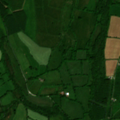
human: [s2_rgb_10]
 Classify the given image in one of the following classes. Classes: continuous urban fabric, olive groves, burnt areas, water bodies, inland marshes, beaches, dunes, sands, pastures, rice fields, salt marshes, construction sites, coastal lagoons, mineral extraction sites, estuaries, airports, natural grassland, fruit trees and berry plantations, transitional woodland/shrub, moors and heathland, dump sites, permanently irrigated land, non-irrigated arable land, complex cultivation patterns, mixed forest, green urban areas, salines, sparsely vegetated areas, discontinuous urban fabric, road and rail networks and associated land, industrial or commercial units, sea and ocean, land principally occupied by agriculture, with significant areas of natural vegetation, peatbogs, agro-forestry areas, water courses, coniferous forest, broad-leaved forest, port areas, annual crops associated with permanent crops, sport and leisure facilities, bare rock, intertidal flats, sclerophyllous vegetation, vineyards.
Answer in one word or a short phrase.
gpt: pastures, broad-leaved forest, transitional woodland/shrub, peatbogs